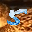
Label: 5